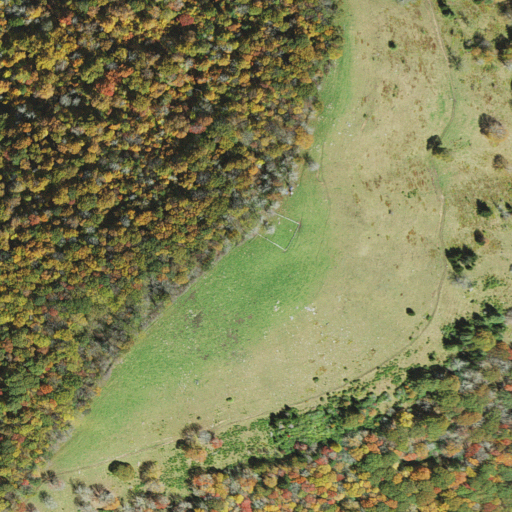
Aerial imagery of mountain in North Carolina named Hemphill Bald containing shrub, mixed forest, and deciduous forest